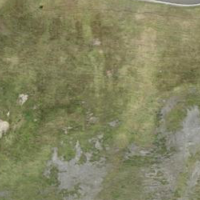
EUNIS habitat code: 26
Species observed at this site:
Eristalis tenax
Campanula barbata
Gymnadenia rhellicani
Gentiana verna